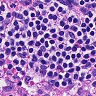
Metastatic tissue present: no